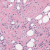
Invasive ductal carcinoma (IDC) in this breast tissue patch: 0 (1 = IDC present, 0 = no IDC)